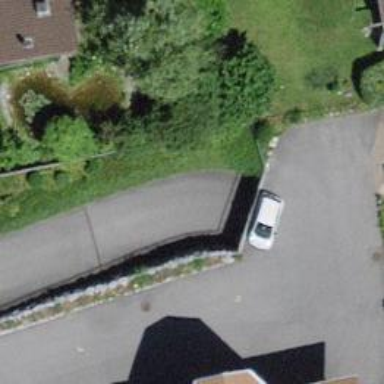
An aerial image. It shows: Parking entrance.